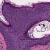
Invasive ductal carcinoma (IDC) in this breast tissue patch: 0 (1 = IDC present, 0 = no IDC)